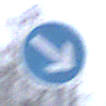
Verkehrszeichen: VorgeschriebeneVorbeifahrtRechts
Umgebung: Outdoor, Suburban
Tageszeit: MorningAfternoon
Wetter: Overcast
Licht: Natural
Jahreszeit: NotSpecified
Kontrast: LowContrast